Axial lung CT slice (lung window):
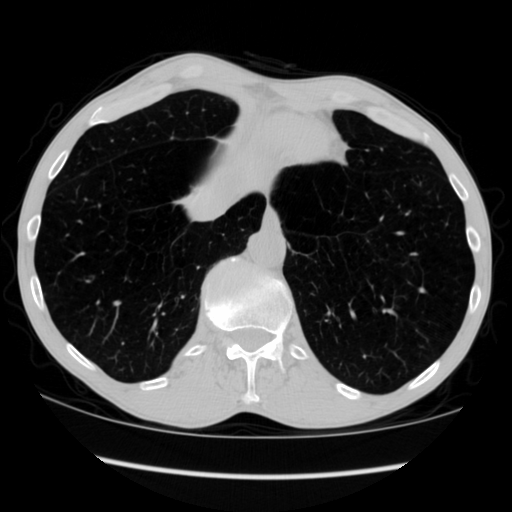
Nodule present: no